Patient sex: F
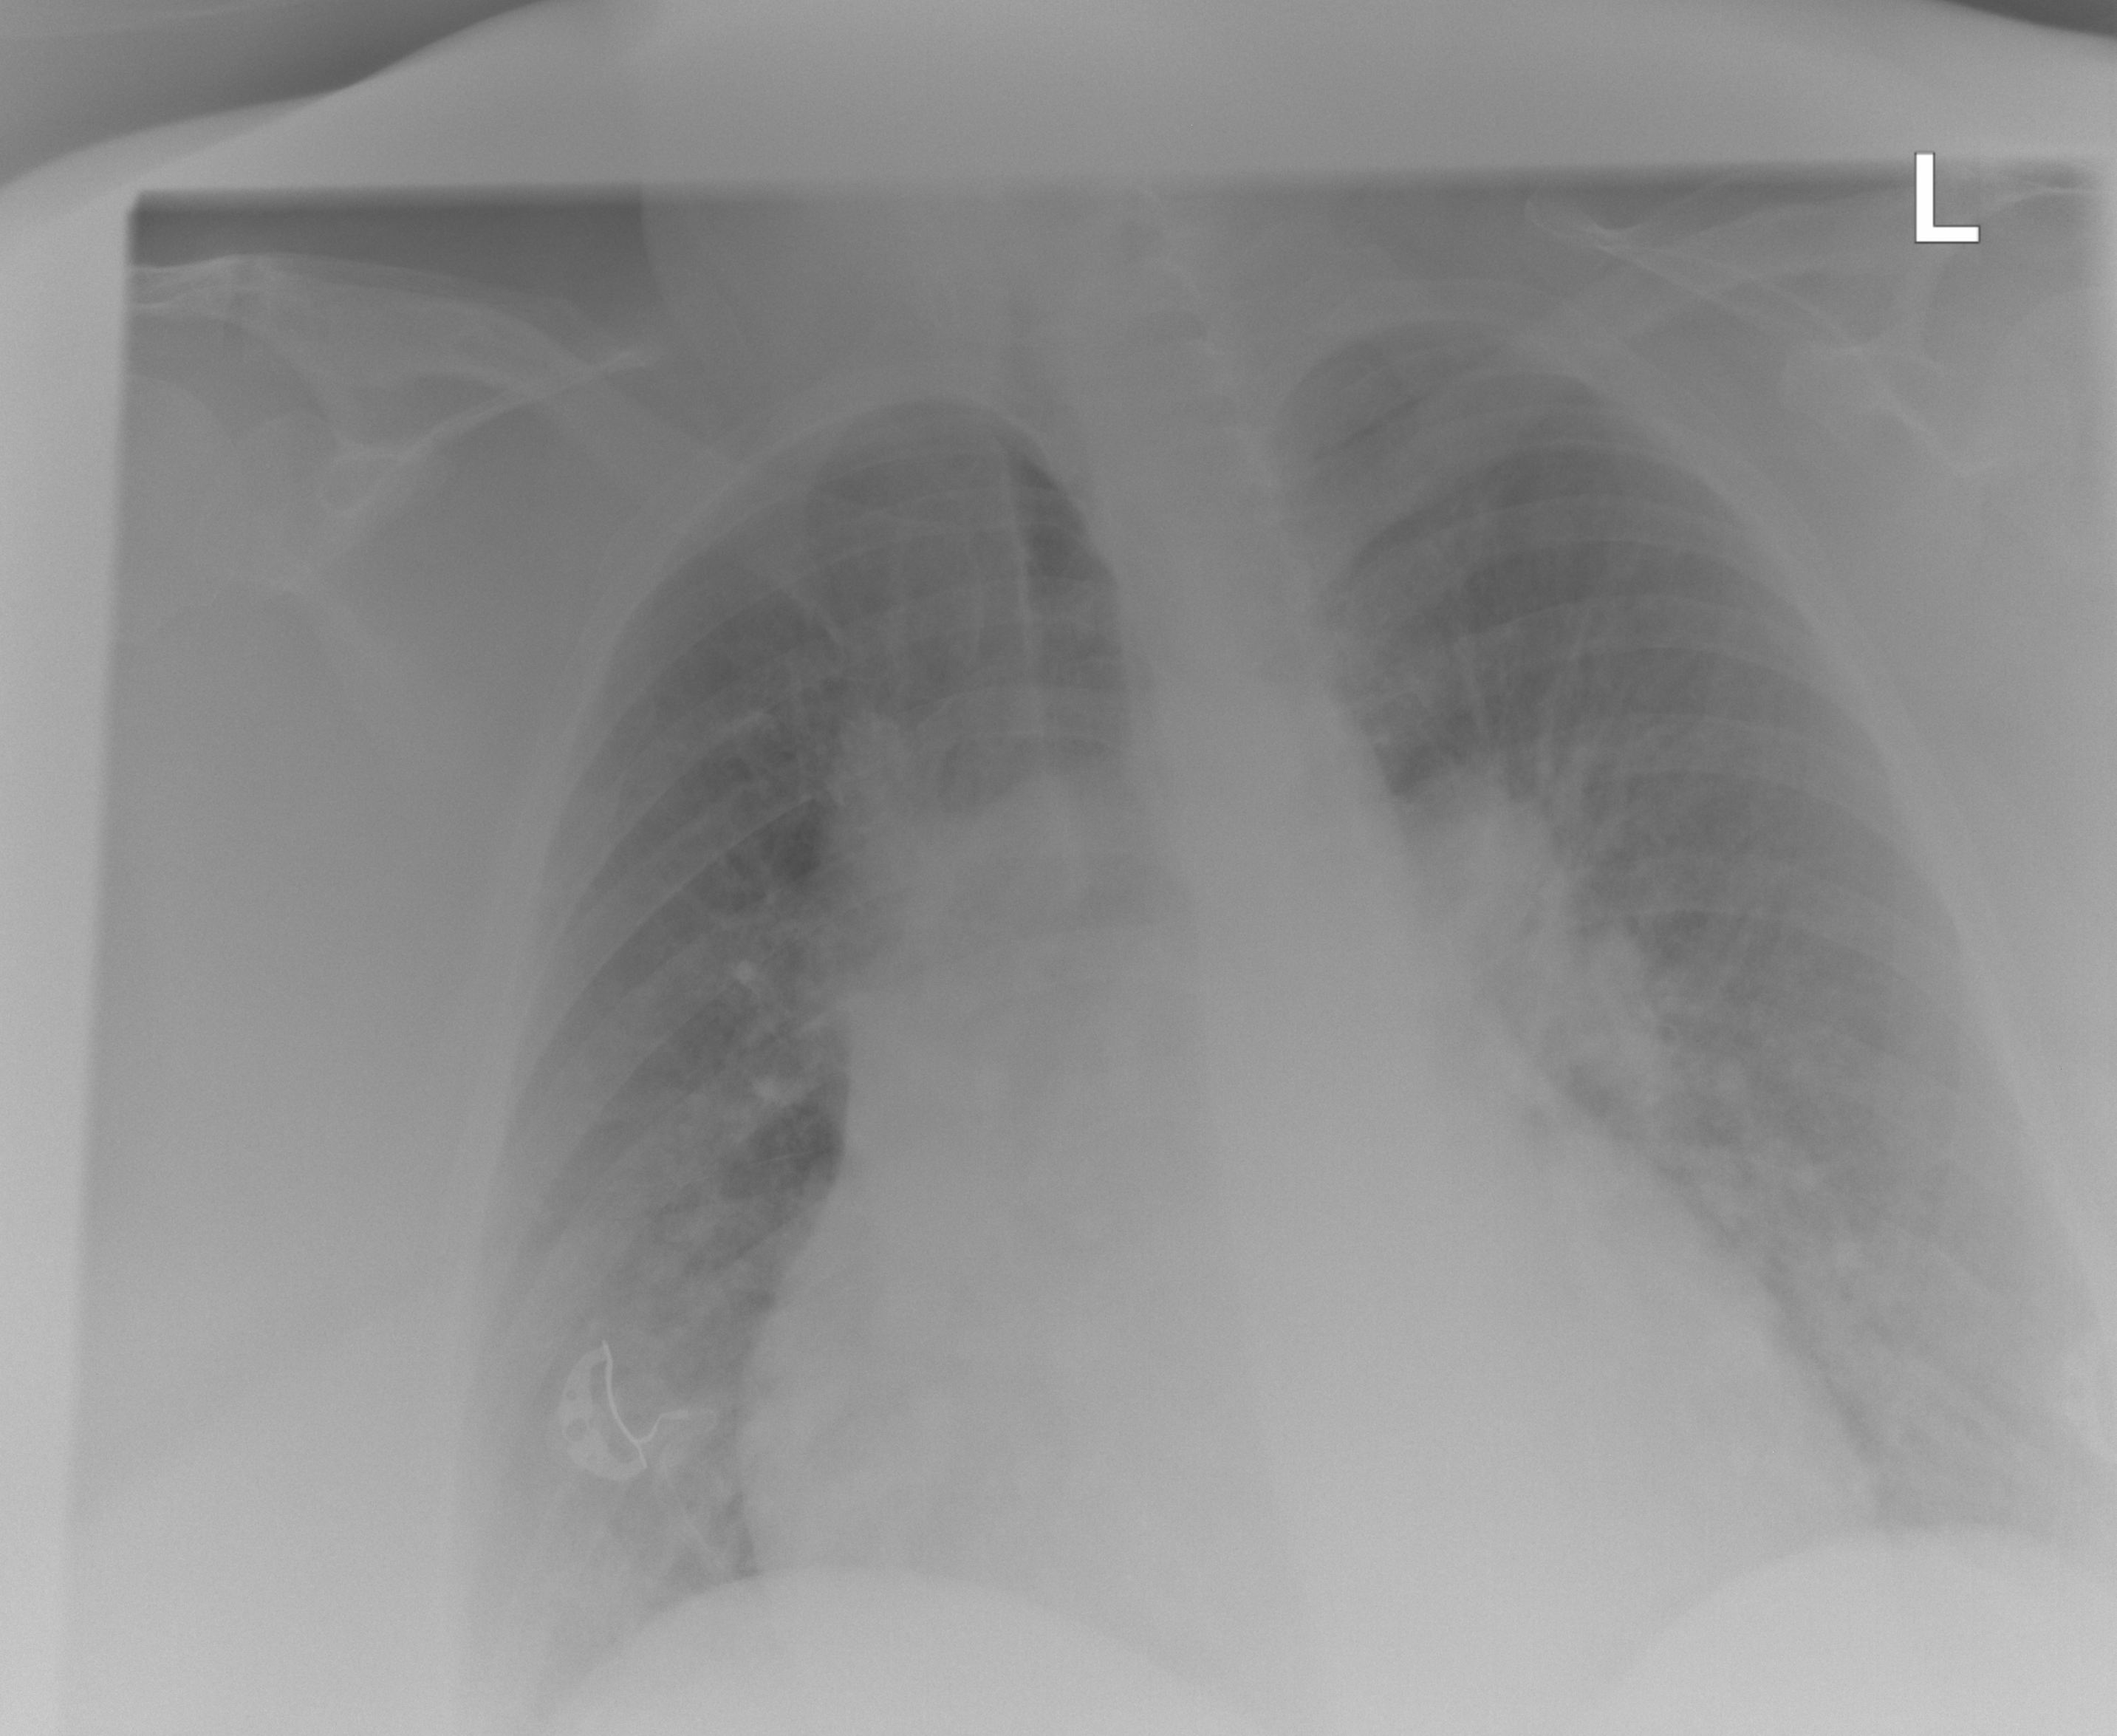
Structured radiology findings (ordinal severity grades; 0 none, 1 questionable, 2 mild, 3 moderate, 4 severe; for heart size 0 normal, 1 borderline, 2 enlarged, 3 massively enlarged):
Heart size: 3
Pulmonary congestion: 2
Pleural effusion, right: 0
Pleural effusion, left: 0
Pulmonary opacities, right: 0
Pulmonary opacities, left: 0
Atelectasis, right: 0
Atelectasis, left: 0